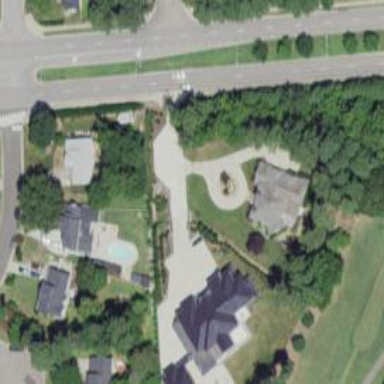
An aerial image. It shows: Driveway leading to service road.